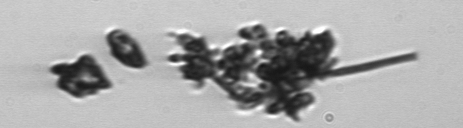
Label: Thalassiosira_TAG_external_detritus